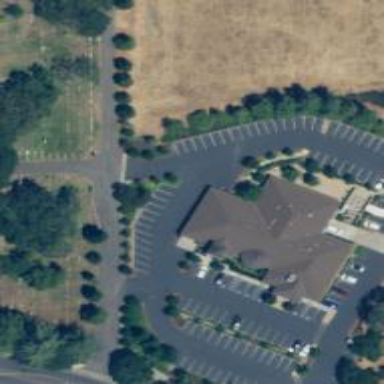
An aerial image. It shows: Building serving as crematorium